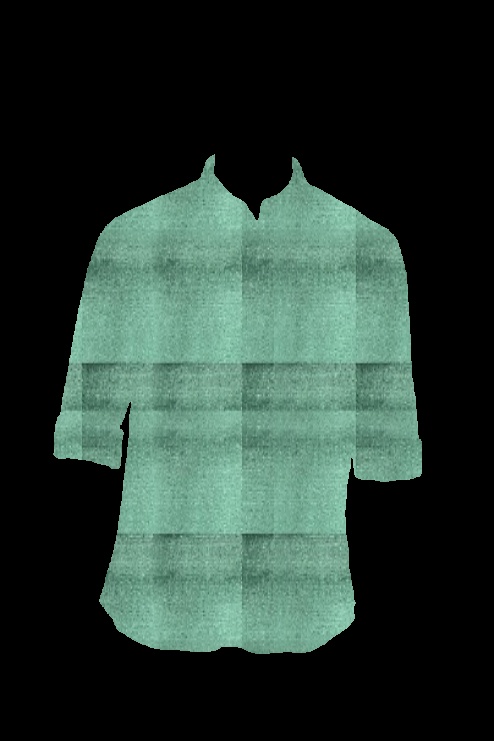
green plaid button up tee